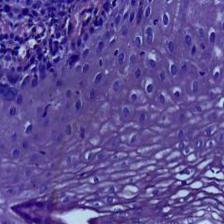
Diagnosis: OSCC